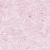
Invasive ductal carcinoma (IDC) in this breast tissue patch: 0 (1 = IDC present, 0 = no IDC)